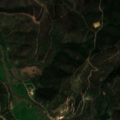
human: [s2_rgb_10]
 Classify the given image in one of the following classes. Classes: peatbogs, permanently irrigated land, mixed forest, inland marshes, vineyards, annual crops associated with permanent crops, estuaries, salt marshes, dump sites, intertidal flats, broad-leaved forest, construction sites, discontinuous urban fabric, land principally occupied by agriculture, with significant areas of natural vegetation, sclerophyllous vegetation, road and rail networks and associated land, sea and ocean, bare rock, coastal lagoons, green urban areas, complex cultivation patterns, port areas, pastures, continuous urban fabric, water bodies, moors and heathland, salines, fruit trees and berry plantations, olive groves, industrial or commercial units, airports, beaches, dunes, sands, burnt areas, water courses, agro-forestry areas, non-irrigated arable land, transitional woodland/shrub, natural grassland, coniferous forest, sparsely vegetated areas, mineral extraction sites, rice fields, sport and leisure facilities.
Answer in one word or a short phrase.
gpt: non-irrigated arable land, coniferous forest, sclerophyllous vegetation, transitional woodland/shrub